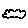
Label: cloud